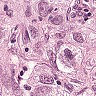
Metastatic tissue present: yes